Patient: sex M, age 47
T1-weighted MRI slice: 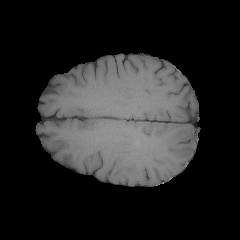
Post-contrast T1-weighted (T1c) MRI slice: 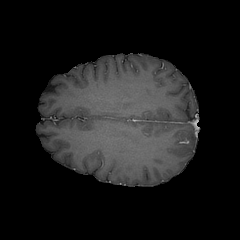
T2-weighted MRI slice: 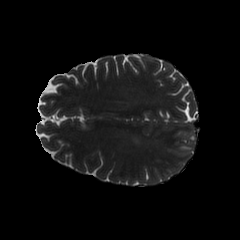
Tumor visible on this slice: yes
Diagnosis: Glioblastoma, IDH-wildtype
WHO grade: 4